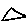
Label: triangle